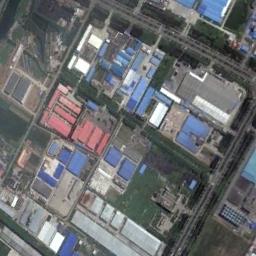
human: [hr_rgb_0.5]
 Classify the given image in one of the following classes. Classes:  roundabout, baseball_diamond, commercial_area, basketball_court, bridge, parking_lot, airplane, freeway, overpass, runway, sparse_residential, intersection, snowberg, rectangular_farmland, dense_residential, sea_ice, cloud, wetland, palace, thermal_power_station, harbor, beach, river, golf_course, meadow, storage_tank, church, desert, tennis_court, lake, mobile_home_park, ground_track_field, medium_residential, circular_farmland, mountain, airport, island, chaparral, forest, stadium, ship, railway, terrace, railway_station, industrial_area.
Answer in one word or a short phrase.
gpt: industrial_area